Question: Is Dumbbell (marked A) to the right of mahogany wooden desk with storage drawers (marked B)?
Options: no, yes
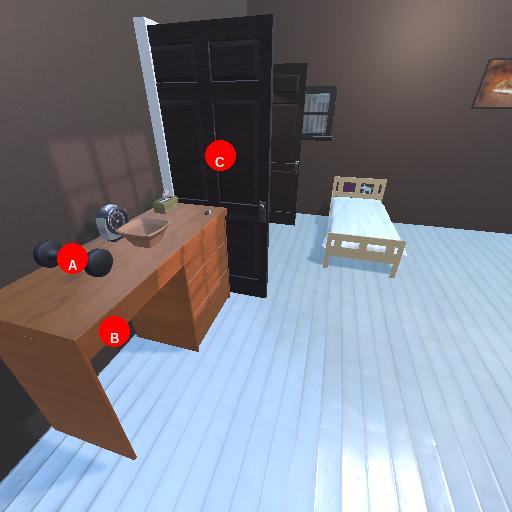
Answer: no